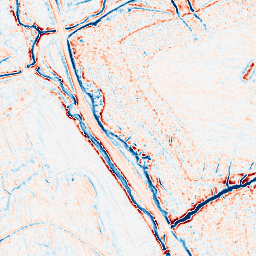
Category: edge_preserving
Decomposition family: bilateral
Decomposition parameters: d: 9
sigma_color: 100
sigma_space: 50
Upsampling method: lanczos
Upsampling parameters: scale: 8
Upsampling scale: 8